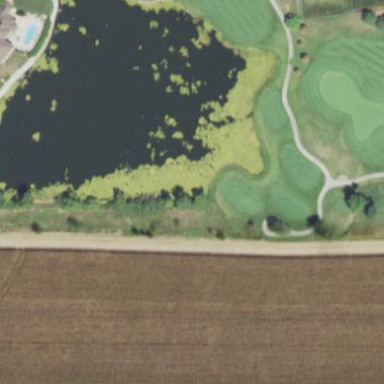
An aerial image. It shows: Water hazard in golf course. The hazard is natural water feature.